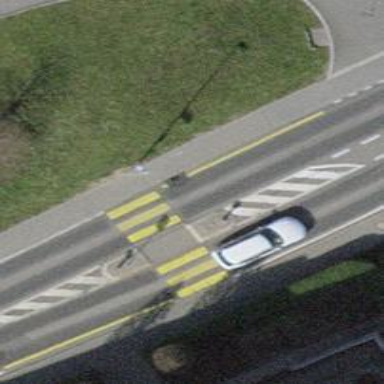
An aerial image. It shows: Bus stop with designated stop position for public transport.